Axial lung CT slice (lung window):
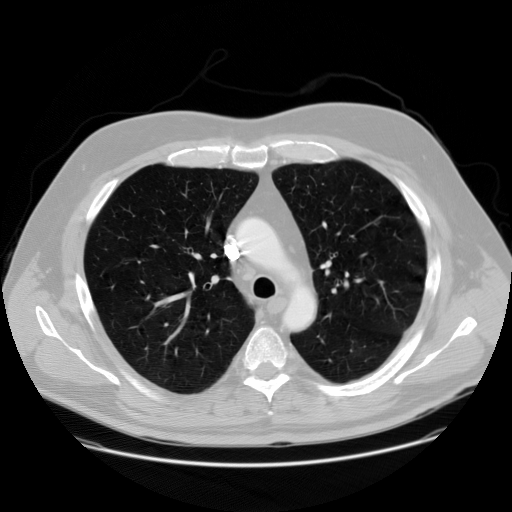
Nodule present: no